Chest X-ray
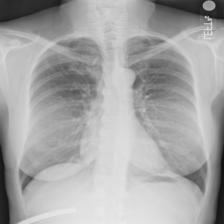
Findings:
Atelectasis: negative
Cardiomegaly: negative
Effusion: negative
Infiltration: negative
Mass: negative
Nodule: negative
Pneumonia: negative
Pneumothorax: negative
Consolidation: negative
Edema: negative
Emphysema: negative
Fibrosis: negative
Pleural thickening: negative
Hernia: negative